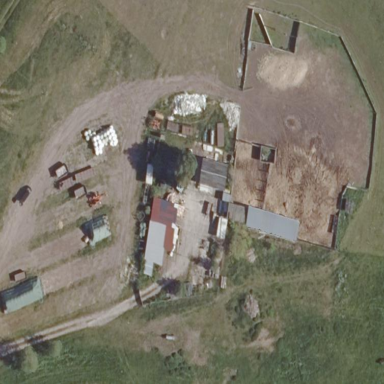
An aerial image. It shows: Farmyard area.